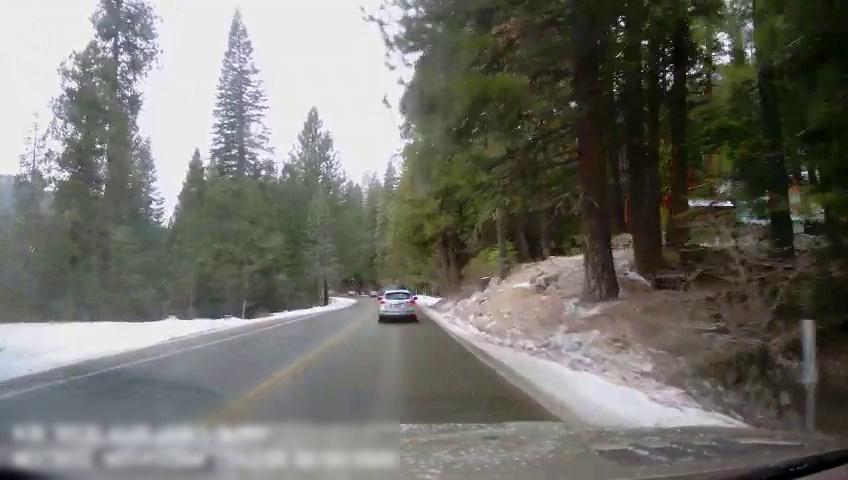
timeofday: Day
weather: Cloudy
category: Drivable Space
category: Vehicles | Car
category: Lanes | Current Lane
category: Lanes | Current Lane
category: Lanes | Opposite Lane
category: Lanes | Opposite Lane